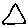
Label: triangle